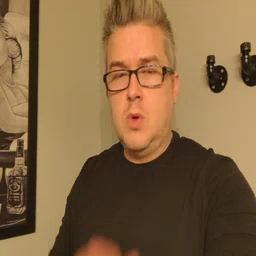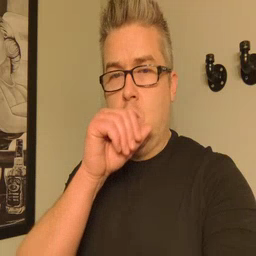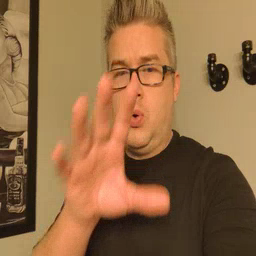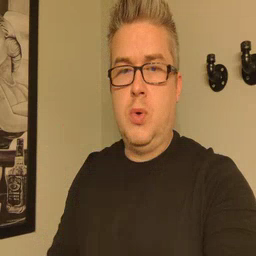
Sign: blow